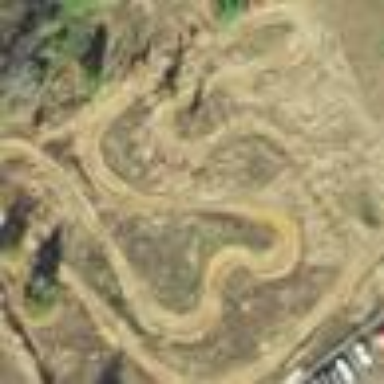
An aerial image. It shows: Motocross raceway for off-road sports.